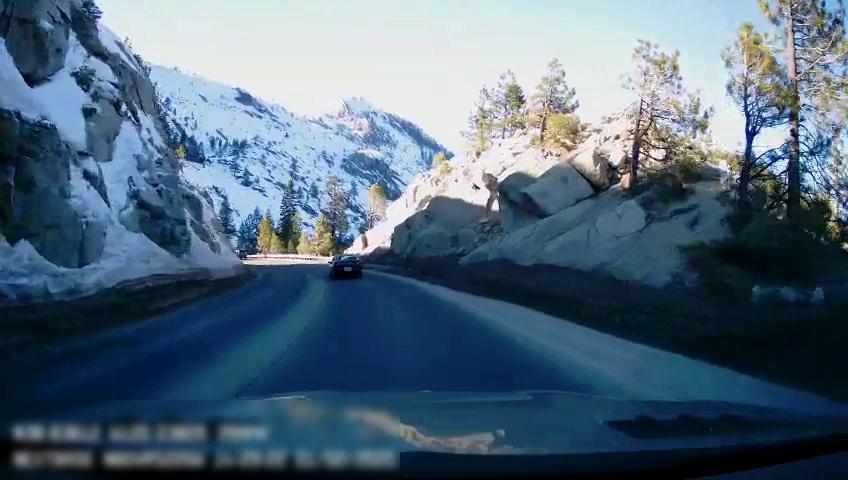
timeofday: Day
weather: Sunny
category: Drivable Space
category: Vehicles | Car
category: Lanes | Opposite Lane
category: Lanes | Opposite Lane
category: Lanes | Current Lane